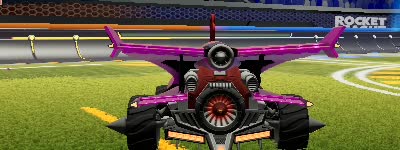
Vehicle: aftershock